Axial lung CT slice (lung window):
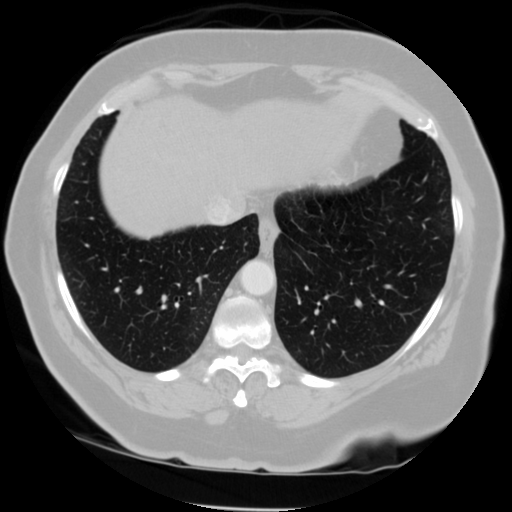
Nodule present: no